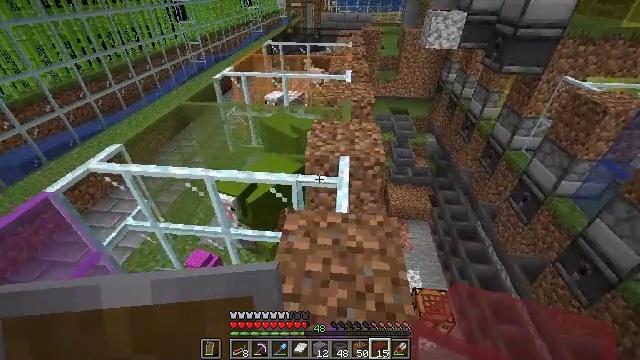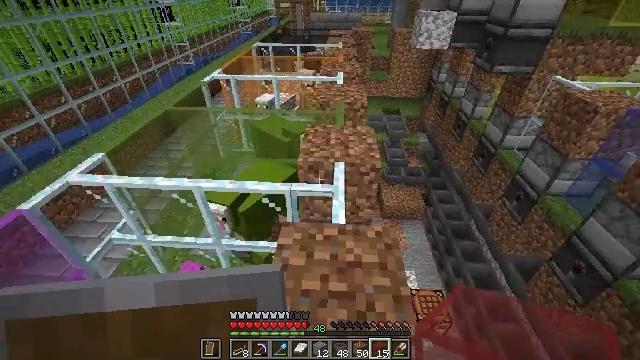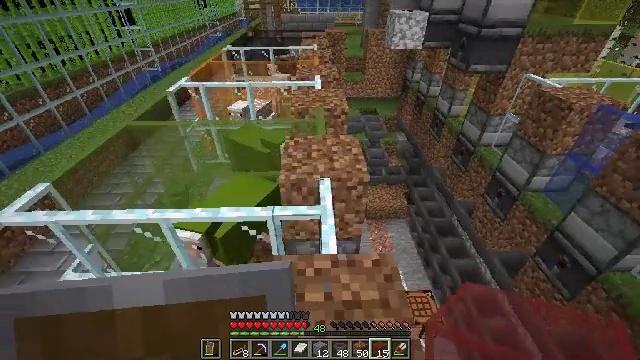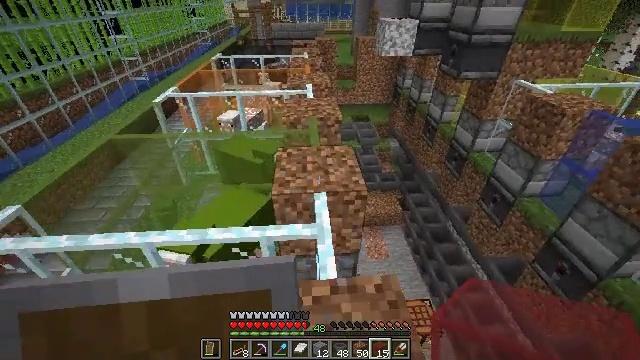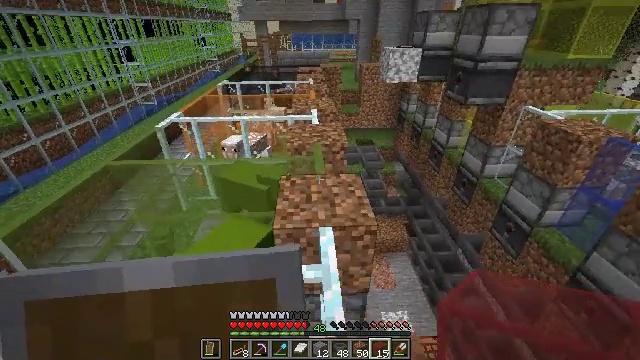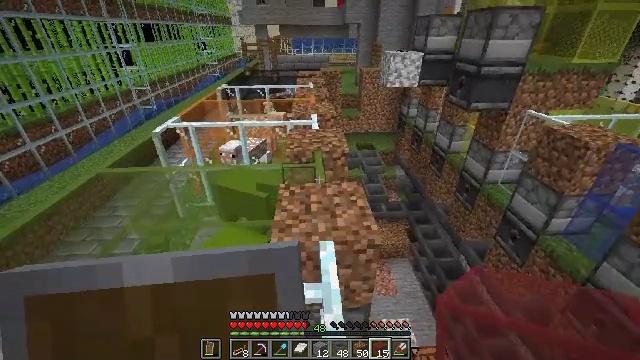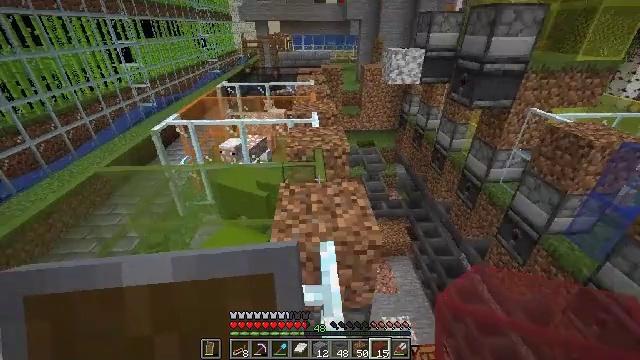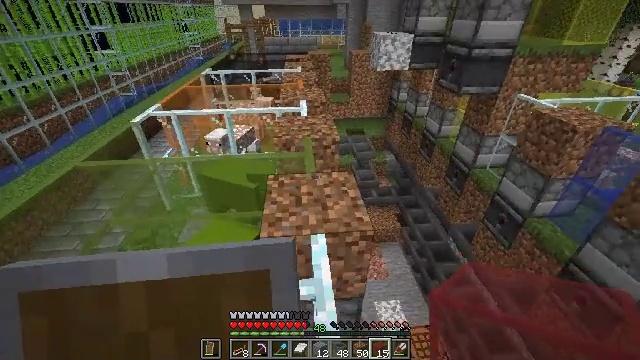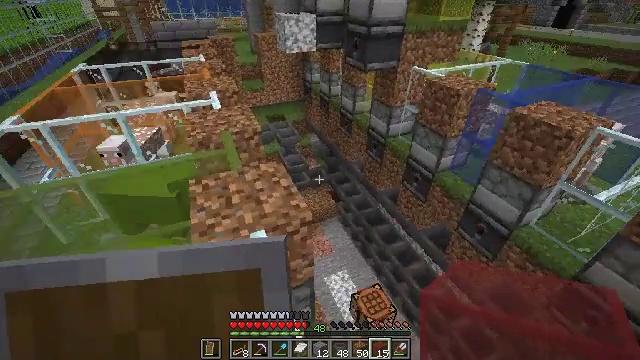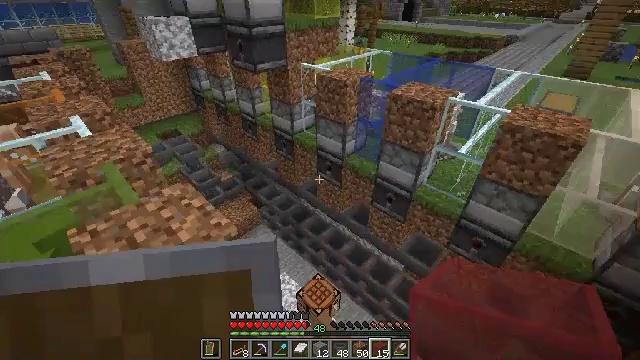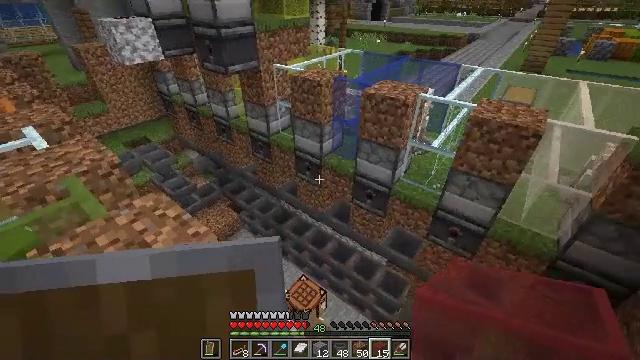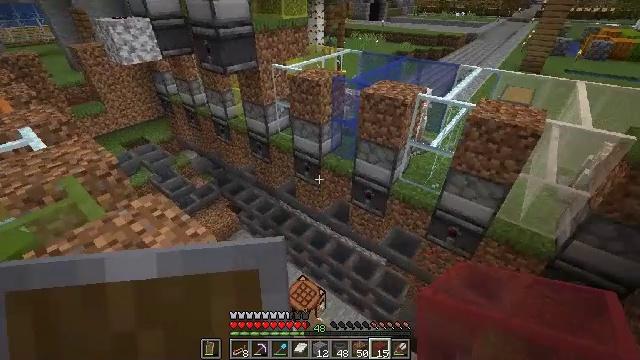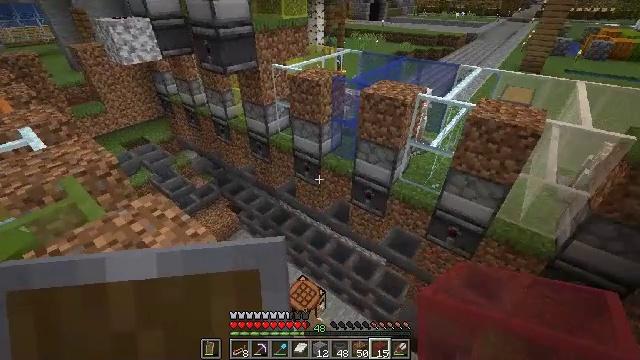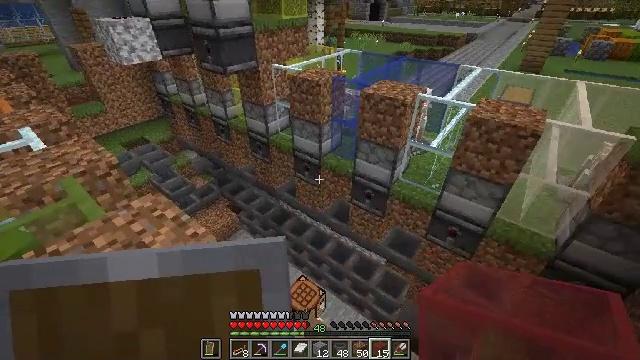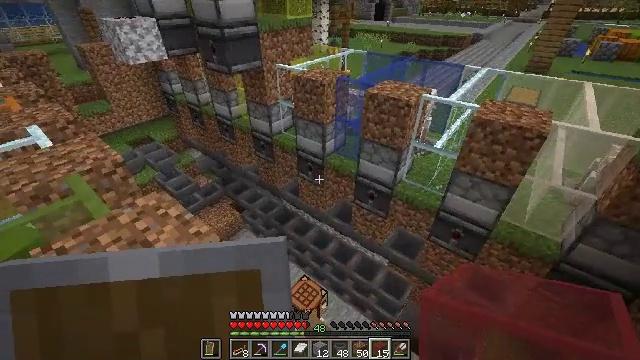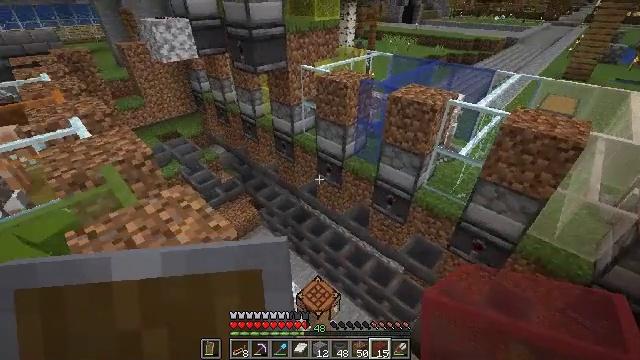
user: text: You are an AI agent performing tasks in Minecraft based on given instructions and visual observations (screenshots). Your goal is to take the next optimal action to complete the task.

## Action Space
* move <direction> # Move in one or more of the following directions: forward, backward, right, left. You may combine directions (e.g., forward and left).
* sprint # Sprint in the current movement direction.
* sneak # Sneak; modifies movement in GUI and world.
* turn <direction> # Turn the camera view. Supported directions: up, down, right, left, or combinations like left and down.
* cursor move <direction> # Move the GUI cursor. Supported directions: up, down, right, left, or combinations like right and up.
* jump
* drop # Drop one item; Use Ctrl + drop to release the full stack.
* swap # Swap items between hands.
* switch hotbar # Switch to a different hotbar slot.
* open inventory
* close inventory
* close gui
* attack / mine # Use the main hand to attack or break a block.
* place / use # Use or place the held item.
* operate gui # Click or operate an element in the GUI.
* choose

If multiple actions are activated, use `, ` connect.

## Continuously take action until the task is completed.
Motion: motion action
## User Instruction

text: Break the red stained glass pane.
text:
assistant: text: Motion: move forward, turn right
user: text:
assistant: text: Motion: move forward, turn right
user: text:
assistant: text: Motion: move forward, turn right and up
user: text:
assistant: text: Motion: move forward, turn up
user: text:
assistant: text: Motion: no_op
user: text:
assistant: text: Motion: no_op
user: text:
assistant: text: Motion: turn right and down
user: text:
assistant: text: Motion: turn right and down
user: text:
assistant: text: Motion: turn right
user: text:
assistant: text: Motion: turn right
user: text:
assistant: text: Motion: no_op
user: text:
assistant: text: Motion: no_op
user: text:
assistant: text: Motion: no_op
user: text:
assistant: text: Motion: no_op
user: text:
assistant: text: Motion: turn left
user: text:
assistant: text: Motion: turn left
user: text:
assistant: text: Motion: turn left
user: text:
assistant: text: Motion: turn left
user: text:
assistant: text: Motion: turn left
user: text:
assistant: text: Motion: move forward
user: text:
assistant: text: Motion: move forward
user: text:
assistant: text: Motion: move forward
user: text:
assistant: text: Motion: turn left
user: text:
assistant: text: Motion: move forward
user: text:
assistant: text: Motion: move forward
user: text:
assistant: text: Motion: move forward
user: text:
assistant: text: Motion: move forward
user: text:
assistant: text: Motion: move forward
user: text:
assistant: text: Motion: move forward
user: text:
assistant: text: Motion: move forward